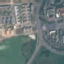
Land use / land cover: Highway